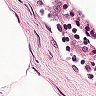
Metastatic tissue present: no